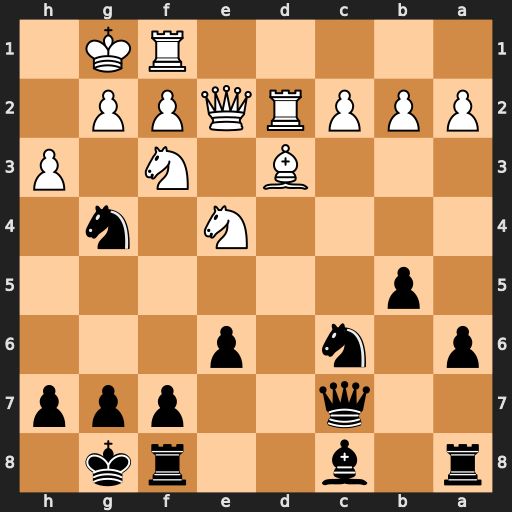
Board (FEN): r1b2rk1/2q2ppp/p1n1p3/1p6/4N1n1/3B1N1P/PPPRQPP1/5RK1
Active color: b
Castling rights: -
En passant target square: -
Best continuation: Nd4 hxg4 Nxe2+